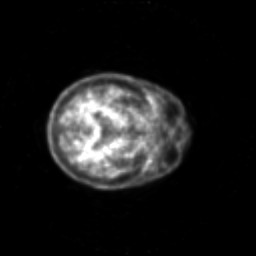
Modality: PET
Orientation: axial
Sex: female
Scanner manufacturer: siemens